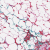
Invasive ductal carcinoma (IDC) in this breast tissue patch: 0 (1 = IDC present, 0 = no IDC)